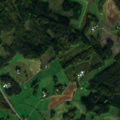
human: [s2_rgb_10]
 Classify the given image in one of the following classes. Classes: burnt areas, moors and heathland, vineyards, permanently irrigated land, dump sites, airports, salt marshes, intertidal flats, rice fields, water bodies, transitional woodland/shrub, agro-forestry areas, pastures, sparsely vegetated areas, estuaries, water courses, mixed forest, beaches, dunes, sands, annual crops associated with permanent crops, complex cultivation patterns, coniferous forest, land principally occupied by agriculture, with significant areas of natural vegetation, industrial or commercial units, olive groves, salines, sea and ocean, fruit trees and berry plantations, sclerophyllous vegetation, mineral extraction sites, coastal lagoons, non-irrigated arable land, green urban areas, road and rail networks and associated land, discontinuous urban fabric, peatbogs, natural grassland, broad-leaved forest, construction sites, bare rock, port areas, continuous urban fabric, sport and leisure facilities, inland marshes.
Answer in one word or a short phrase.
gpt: non-irrigated arable land, land principally occupied by agriculture, with significant areas of natural vegetation, mixed forest